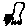
Label: bird